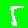
Digit: 5